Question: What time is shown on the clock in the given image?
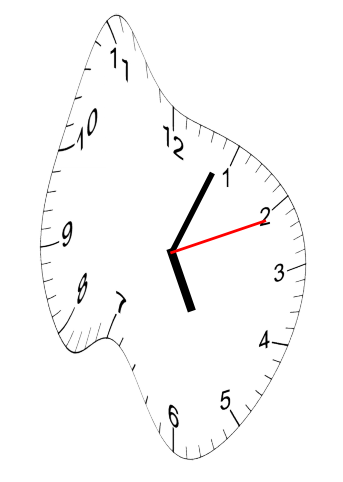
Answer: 05:04:11